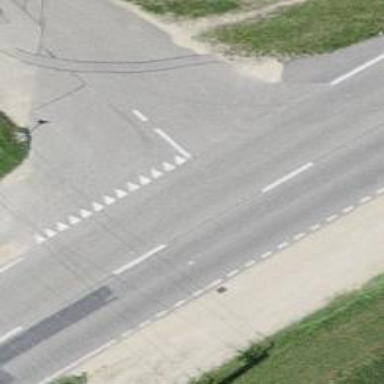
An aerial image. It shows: Paved track with grade 1 tracktype.